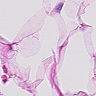
Metastatic tissue present: no